Question: How do sites like StackOverflow and Untappd "force" a user to accept their permissions?
When I've been trying with the JavaScript SDK I've been using the scope object to request email addresses, but I keep seeing "Edit the info you provide", allowing the user to not provide their email address. I've even tried following <URL>, with the same results.
Image:

As we're giving the user the option to register on the site through Facebook, we're reliant on the email address to create an account within our database.
Yet sites like StackOverflow and Untappd offer no such option, I'm forced to accept those permissions.
So what's the secret? How do I achieve this? Is it a setting I'm overlooking somewhere? Or does it need to be "approved"?
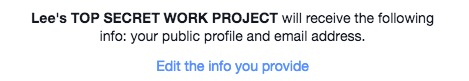
Answer: They are using an old App created before end of April 2014, it was different back then. You can't force it anymore, you can only check if the user authorized the permissions after login, with the 'return_scopes' flag, for example:
<URL>